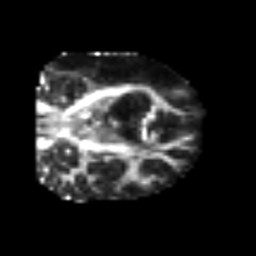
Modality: FA
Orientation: coronal
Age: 50
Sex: male
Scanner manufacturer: siemens
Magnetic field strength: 3 T
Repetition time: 6.1 s
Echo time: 0.101 s